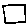
Label: square